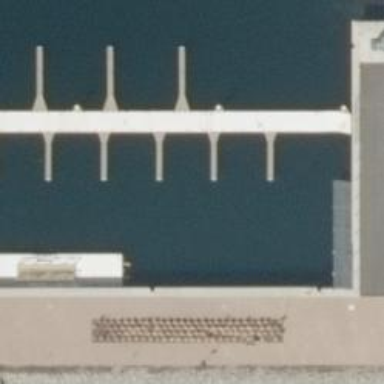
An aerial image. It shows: Man-made pier.